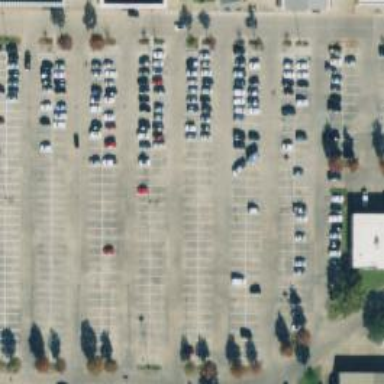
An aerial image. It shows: Parking space is available.